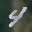
Label: 4